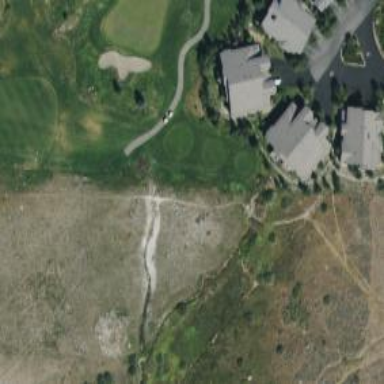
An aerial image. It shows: Golf tee.